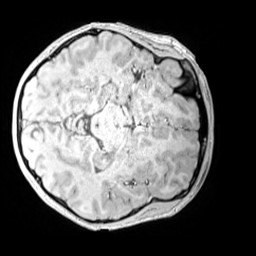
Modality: MP2RAGE
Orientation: axial
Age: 13
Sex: female
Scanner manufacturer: siemens
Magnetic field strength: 3 T
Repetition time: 4 s
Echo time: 0.00299 s